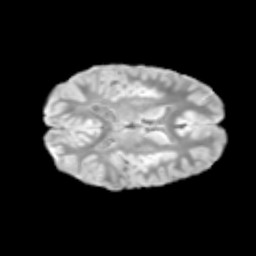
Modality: T2w
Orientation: axial
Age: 11
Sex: male
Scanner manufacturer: siemens
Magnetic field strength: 3 T
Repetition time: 3.8 s
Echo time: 0.07 s